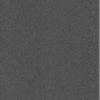
Label: dusty